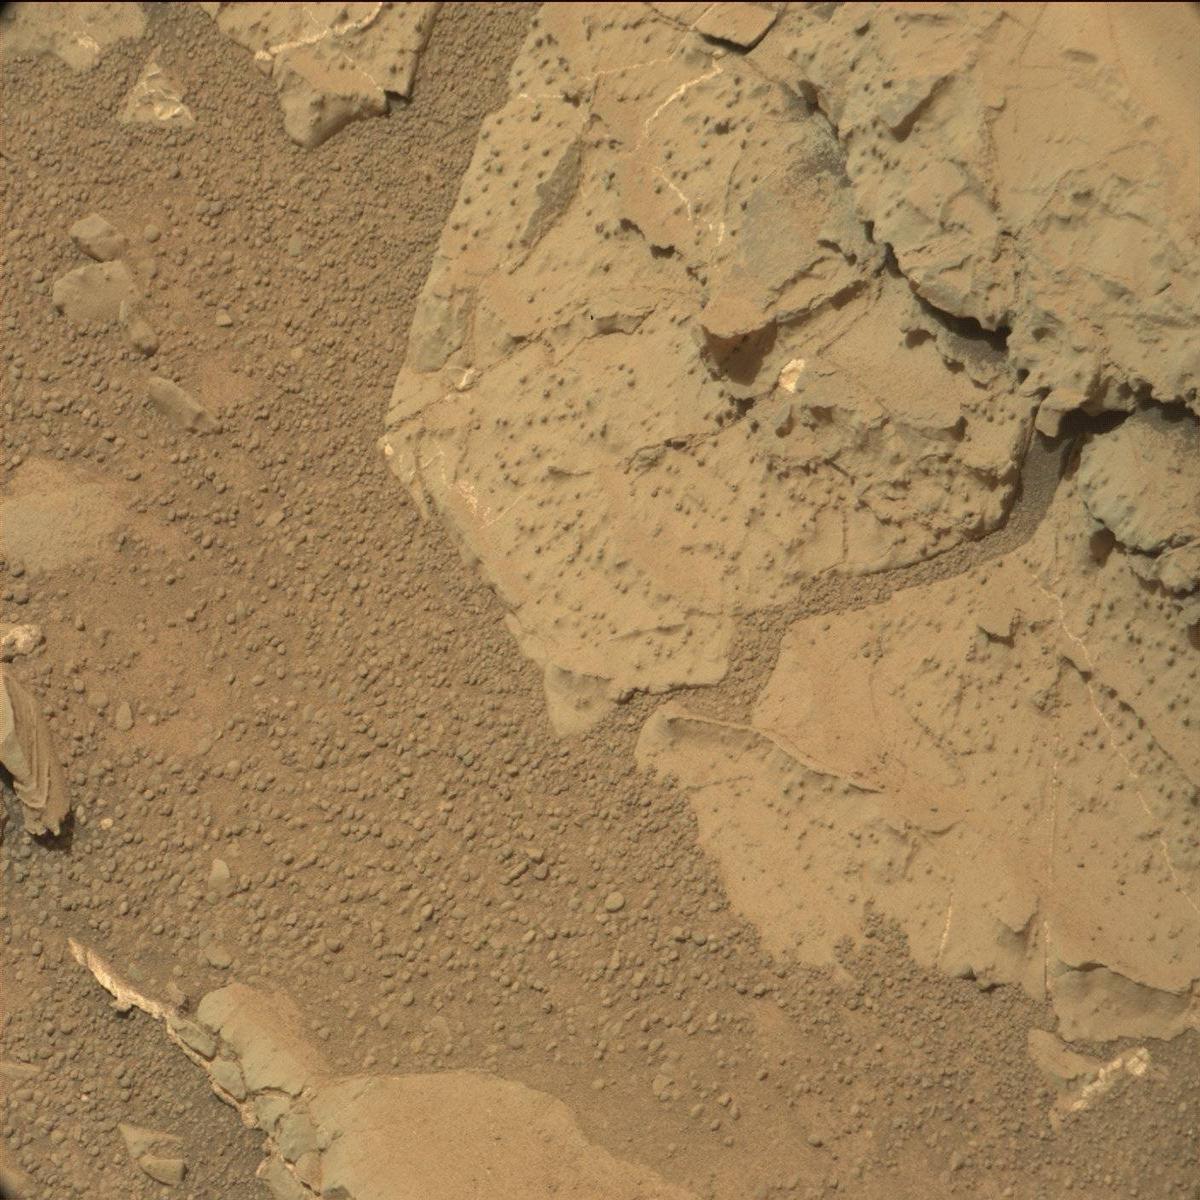
Terrain classes present: Bedrock, Rock, Sand / Soil